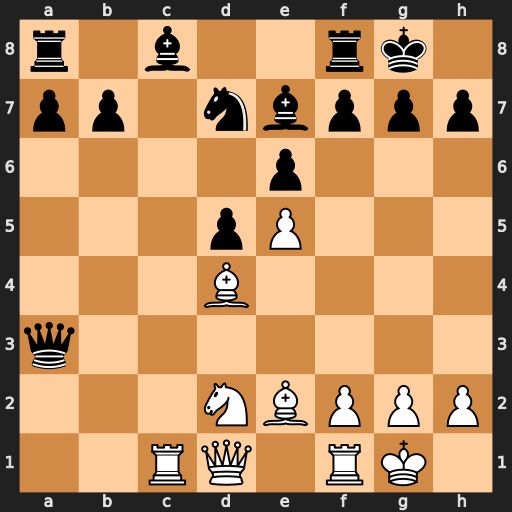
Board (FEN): r1b2rk1/pp1nbppp/4p3/3pP3/3B4/q7/3NBPPP/2RQ1RK1
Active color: w
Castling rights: -
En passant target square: -
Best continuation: Ra1 Qb4 Ra4 Qxd4 Rxd4